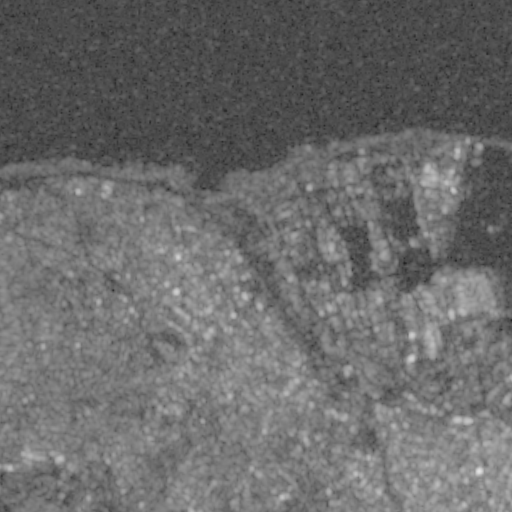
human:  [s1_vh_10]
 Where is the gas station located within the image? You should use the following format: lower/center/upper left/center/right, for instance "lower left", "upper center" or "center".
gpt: The gas station is located in the center left of the image.
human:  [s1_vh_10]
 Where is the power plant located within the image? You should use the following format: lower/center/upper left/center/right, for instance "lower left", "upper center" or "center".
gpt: There is no power plant in the image.

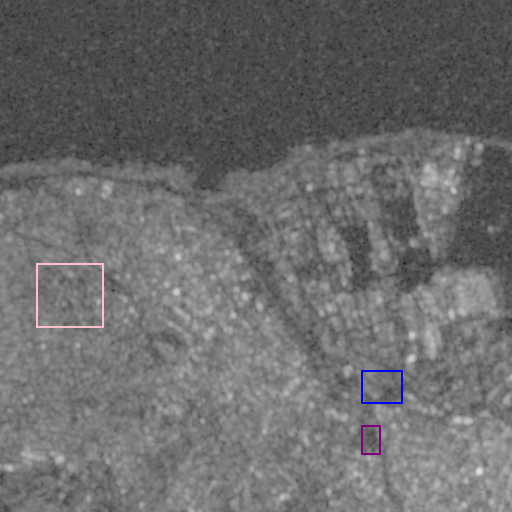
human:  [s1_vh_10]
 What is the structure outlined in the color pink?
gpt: The structure outlined in pink is a park.
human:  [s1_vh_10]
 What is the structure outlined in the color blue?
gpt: The structure outlined in blue is a parking lot.
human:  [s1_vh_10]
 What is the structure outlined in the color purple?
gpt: The structure outlined in purple is a track.
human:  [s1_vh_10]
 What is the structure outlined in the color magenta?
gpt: There is no magenta outline.